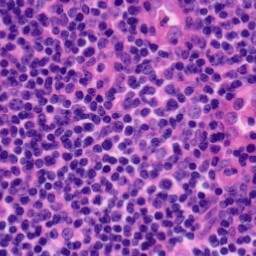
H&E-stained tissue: Tonsil